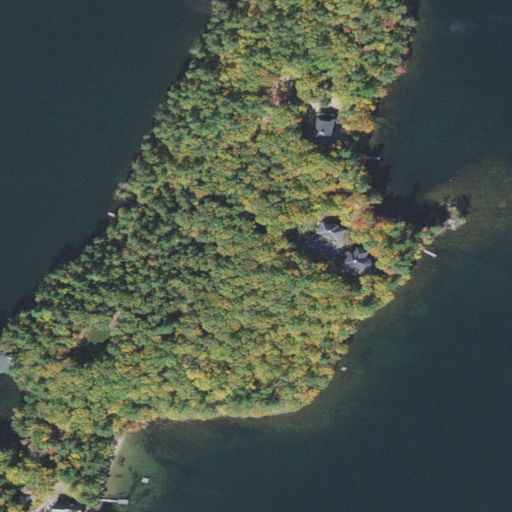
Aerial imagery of cape in New Hampshire named Algonquin Point containing open water, mixed forest, deciduous forest, evergreen forest, open development, herbaceous wetlands, medium intensity development, grassland, and low intensity development